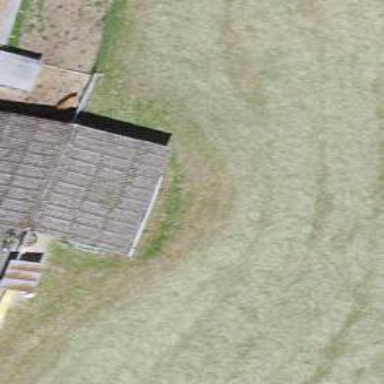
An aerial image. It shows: Shed building.